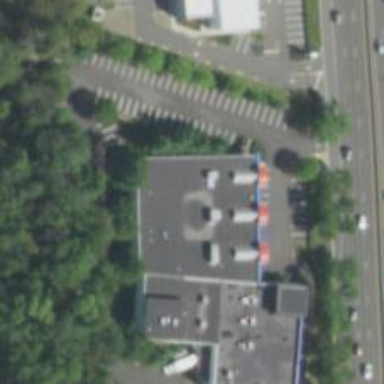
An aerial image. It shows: Fitness centre on leisure land.